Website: ulta-beauty
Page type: account-selection
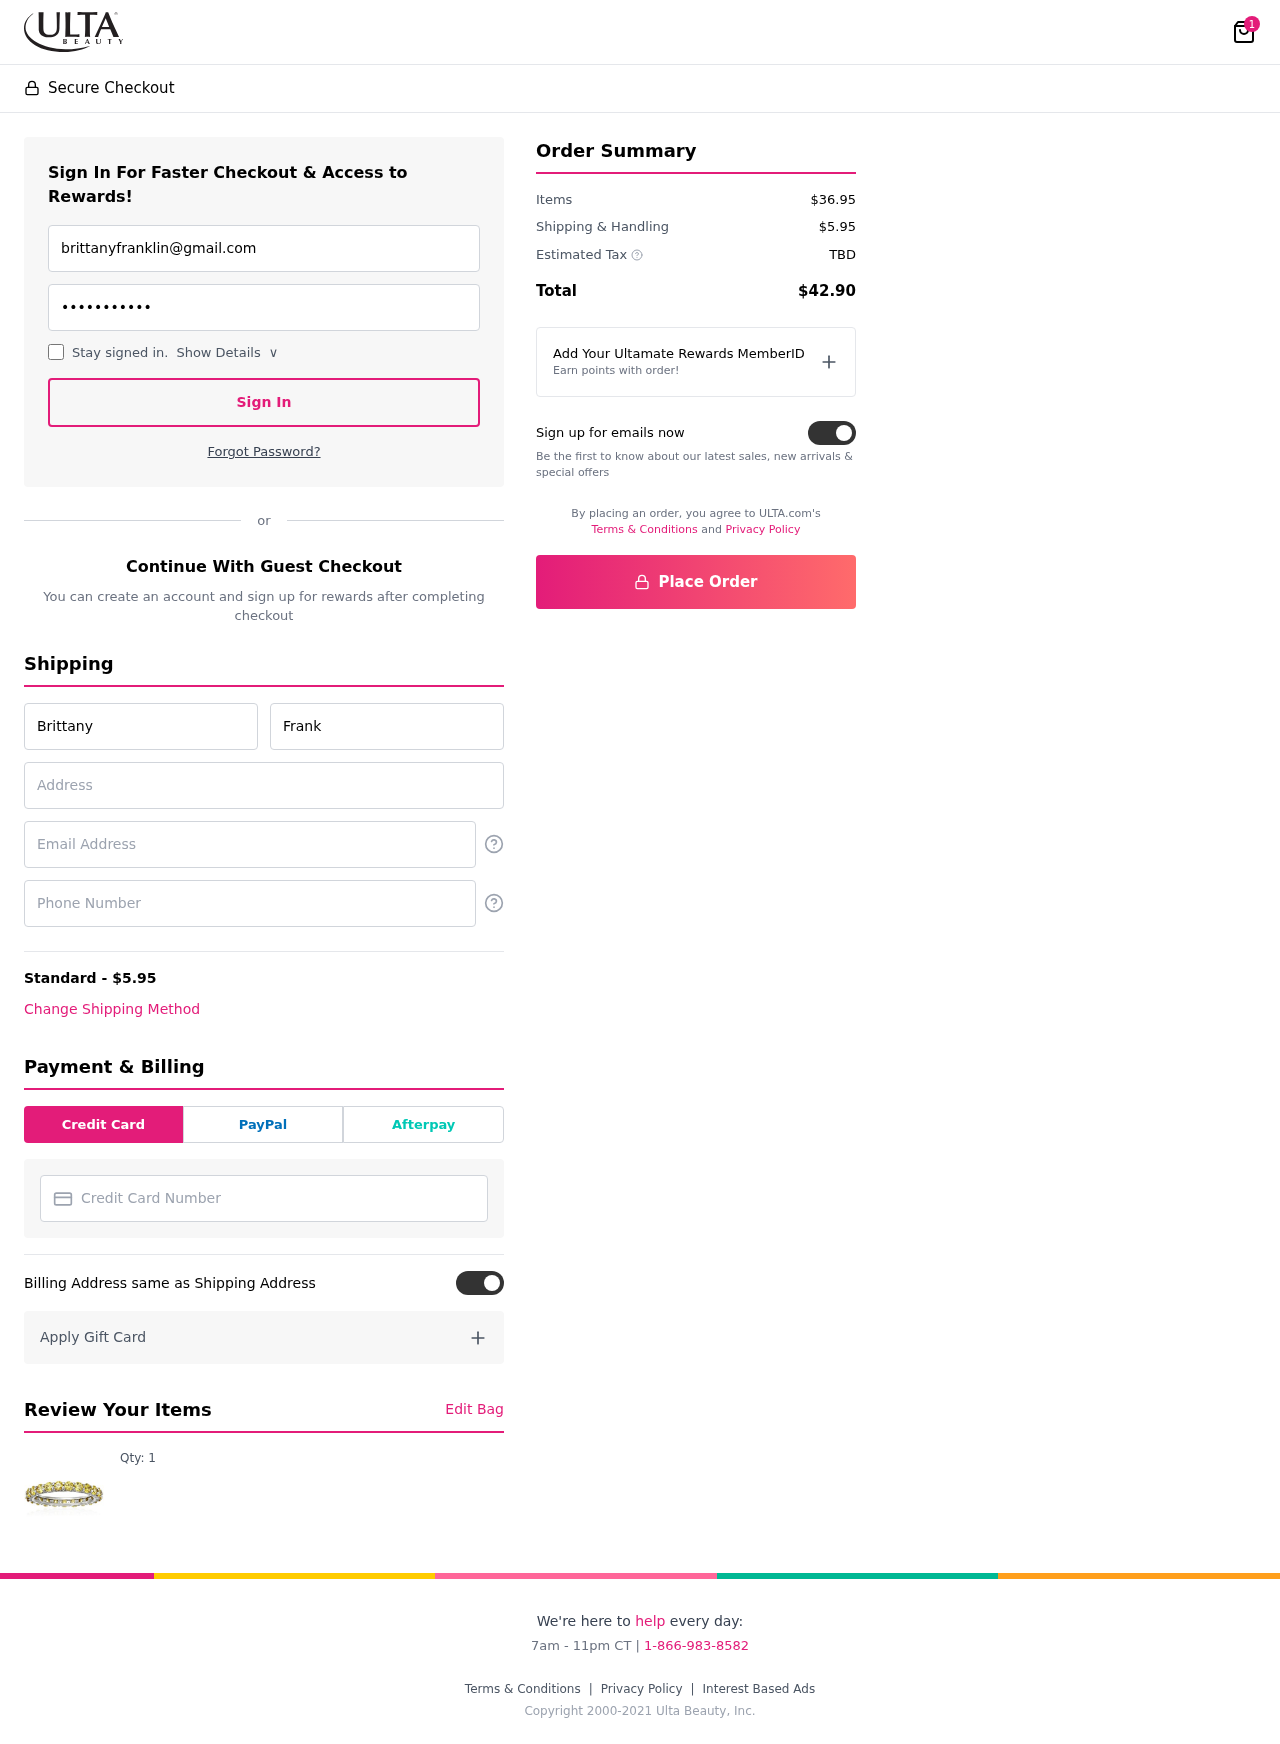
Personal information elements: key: PII_CARD_NUMBER
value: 6011 8300 3643 4177
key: PII_EMAIL
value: brittanyfranklin@gmail.com
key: PII_EMAIL2
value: brittanyfranklin@gmail.com
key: PII_FIRSTNAME
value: Brittany
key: PII_LASTNAME
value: Franklin
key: PII_PHONE
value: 2116975445
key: PII_STREET
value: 60449 Michelle Skyway
Product elements: key: PRODUCT1_QUANTITY
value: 1
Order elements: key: ORDER_NUM_ITEMS
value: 1
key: ORDER_SHIPPING_COST
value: $5.95
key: ORDER_SUBTOTAL
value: $36.95
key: ORDER_TAX
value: TBD
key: ORDER_TOTAL
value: $42.90